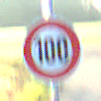
Verkehrszeichen: Geschwindigkeit100
Umgebung: Outdoor, Nature
Tageszeit: MorningAfternoon
Wetter: Clear
Licht: Natural
Jahreszeit: NotSpecified
Kontrast: HighContrast